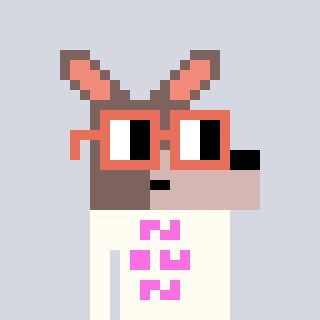
a pixel art character with square orange glasses, a kangaroo-shaped head and a grayscale-colored body on a cool background